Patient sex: F
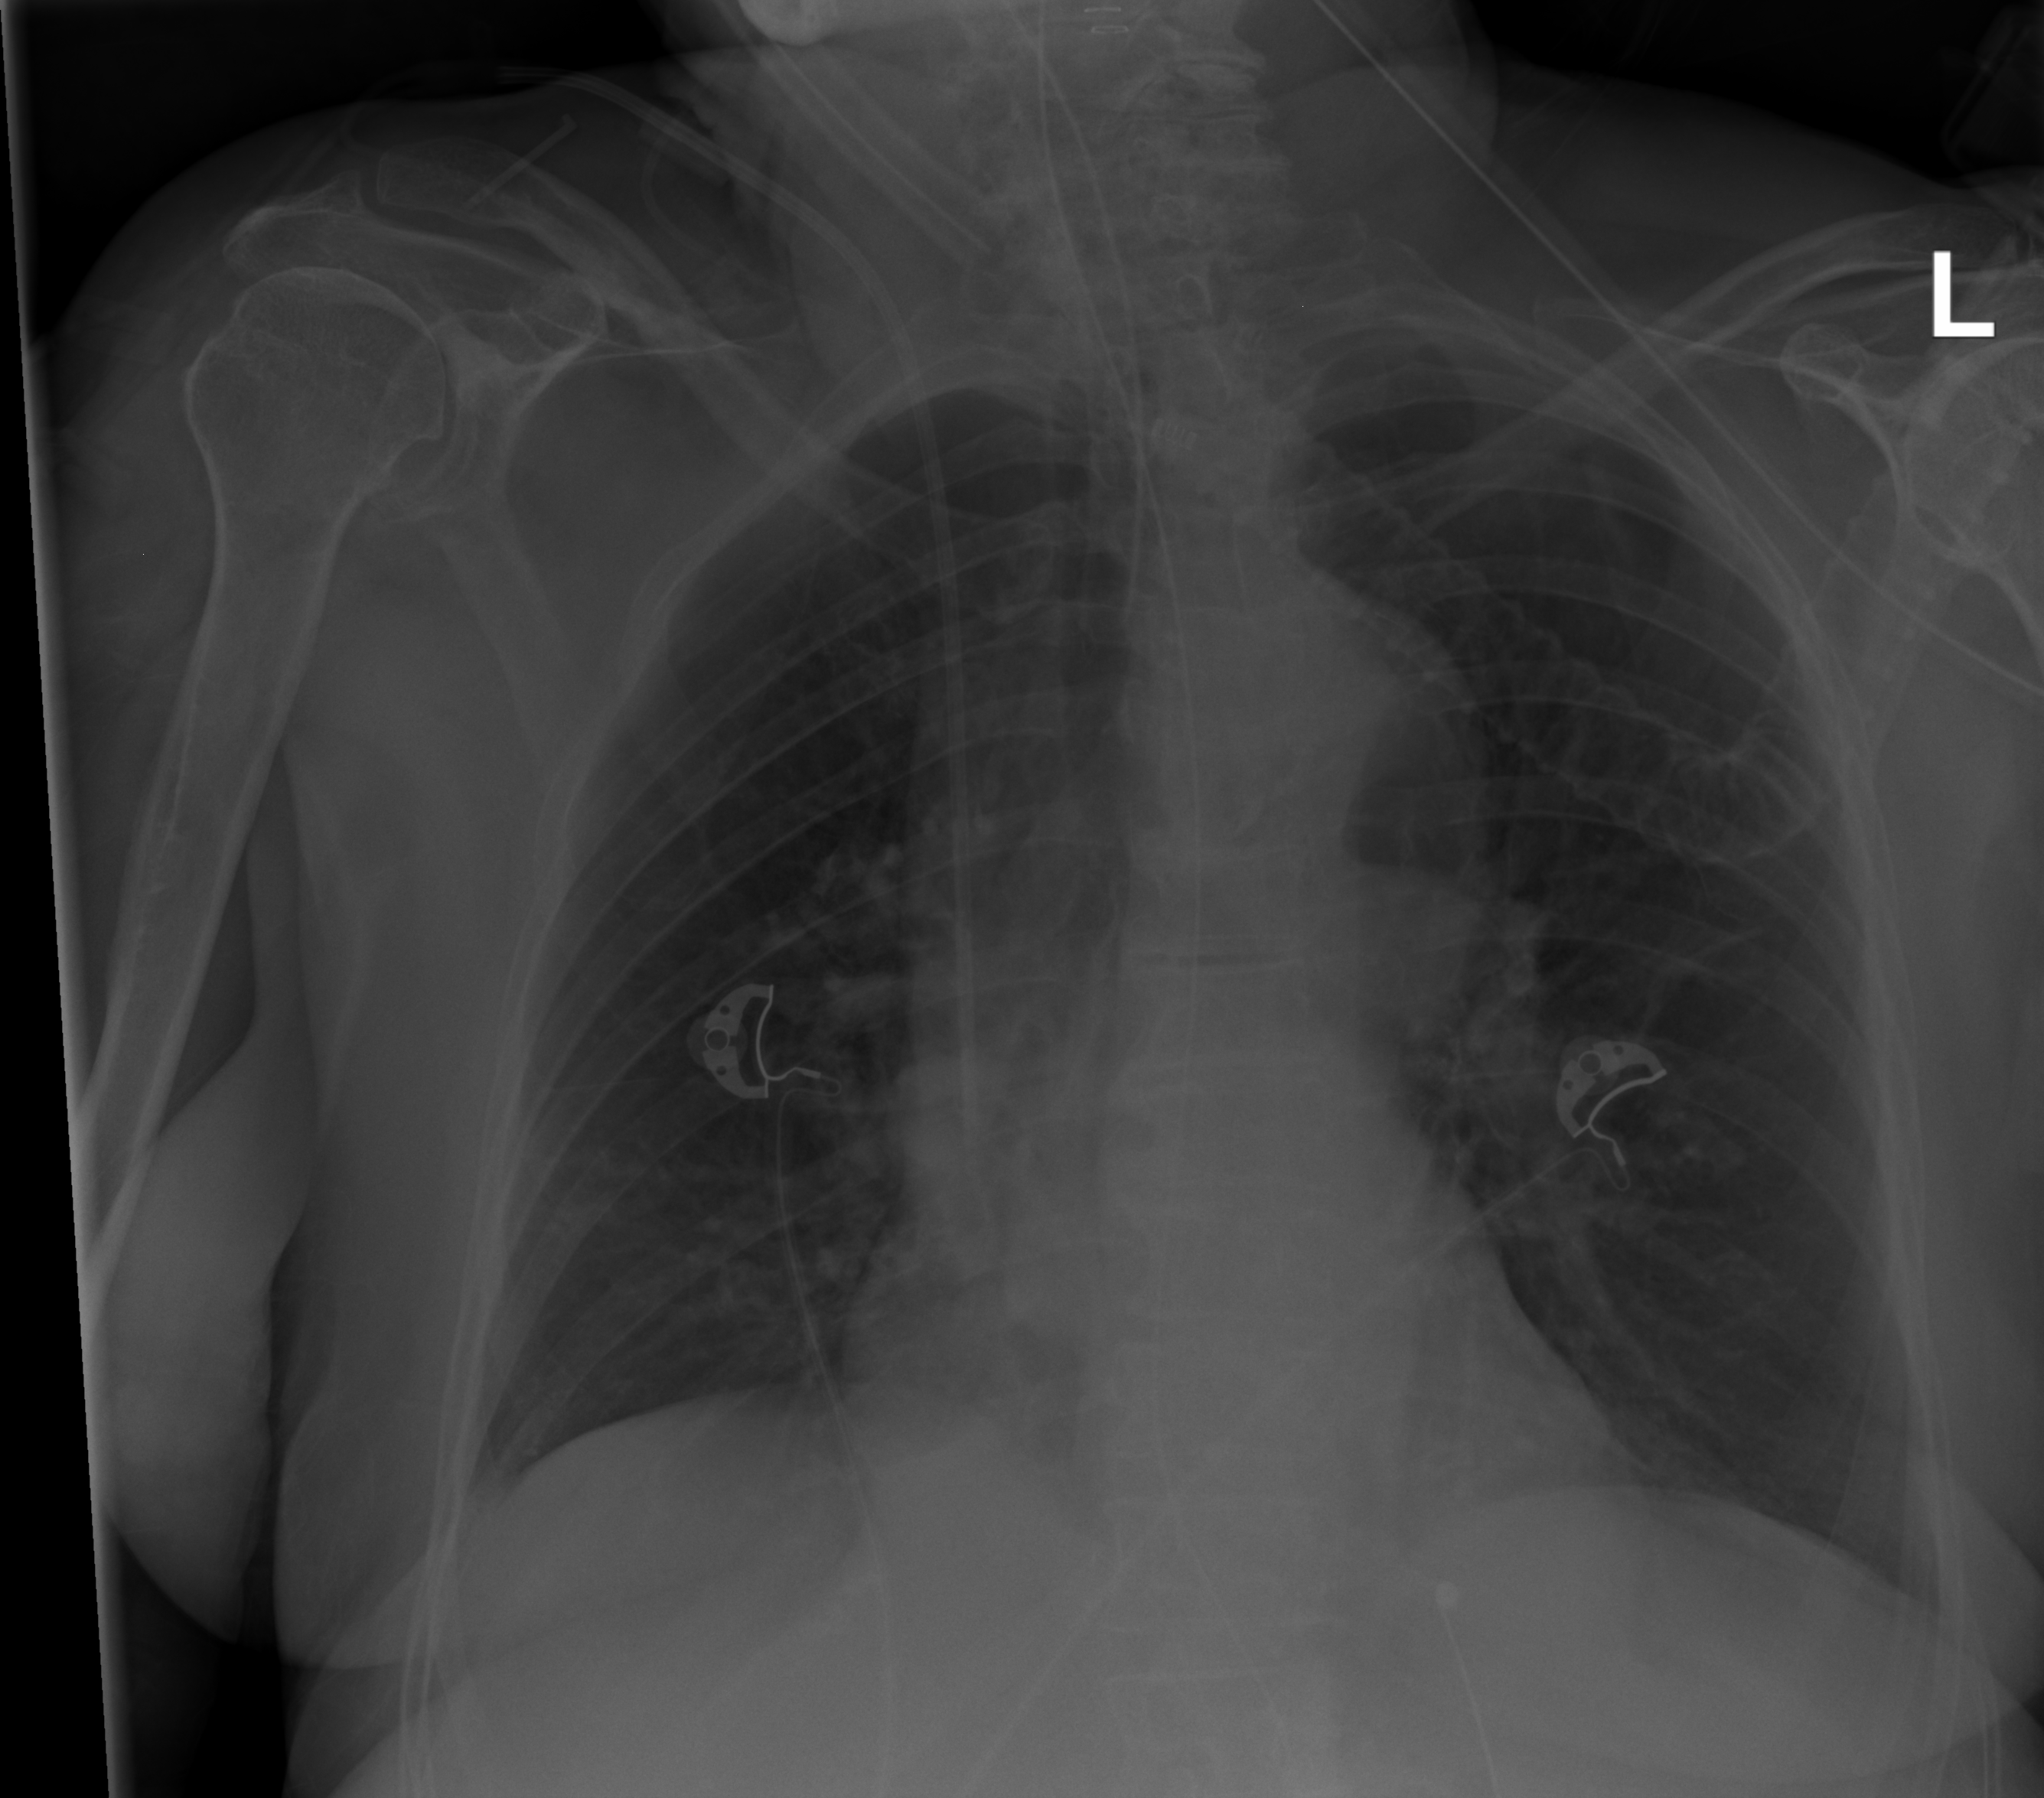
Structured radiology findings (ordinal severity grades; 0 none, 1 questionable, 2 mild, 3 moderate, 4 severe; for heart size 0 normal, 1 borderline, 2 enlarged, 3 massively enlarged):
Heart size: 1
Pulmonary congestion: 0
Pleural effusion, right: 0
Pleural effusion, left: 0
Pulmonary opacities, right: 0
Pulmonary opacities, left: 0
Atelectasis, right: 2
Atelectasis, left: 0